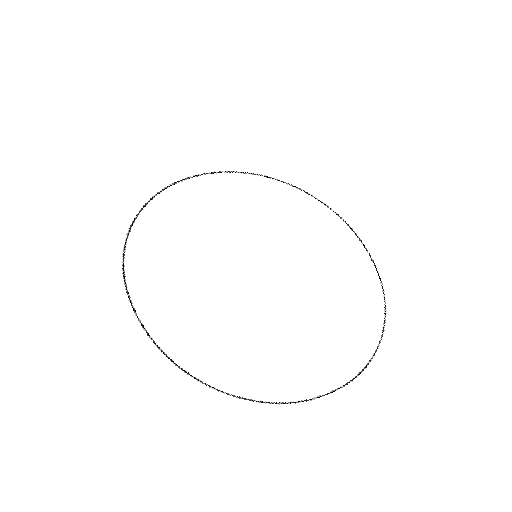
Crossing number: 0